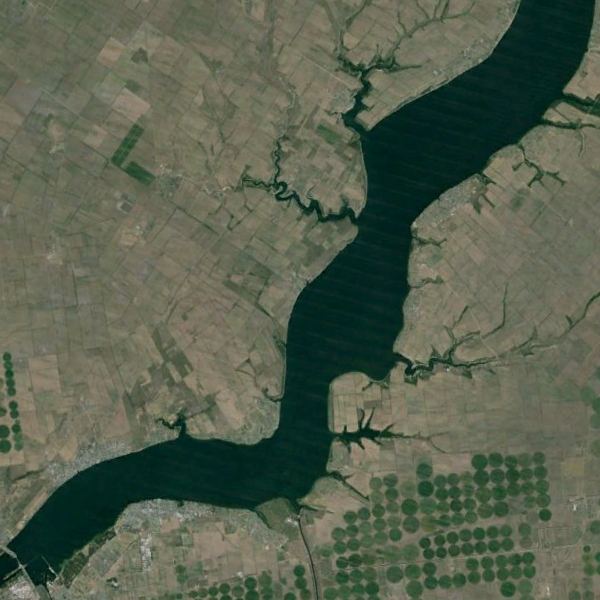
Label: River